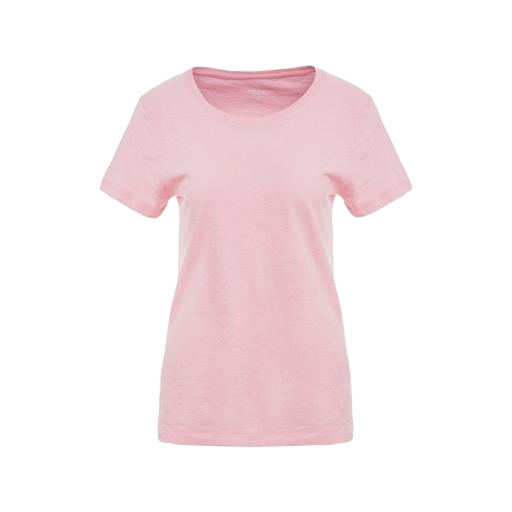
pink supima tee, pink slub tee, pink boyfriend t-shirt, white background